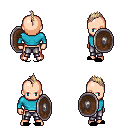
a pixel art fantasy rpg character, male body template, human, light skin, teal long-sleeve shirt, metal pants, white blonde mohawk hairstyle, black slippers, shield, four views (front, back, left, right), 2x2 character sprite sheet, small pixel art, hard edges, no anti-aliasing